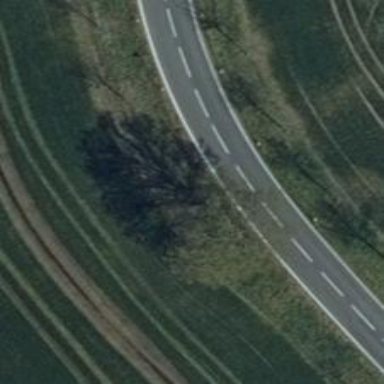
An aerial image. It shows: Secondary road with asphalt surface.